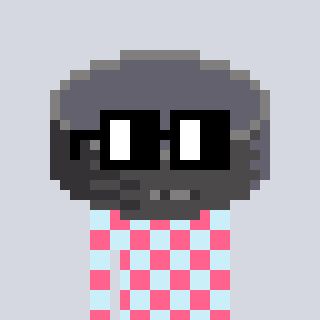
a pixel art character with square black glasses, a hockey puck-shaped head and a cold-colored body on a cool background